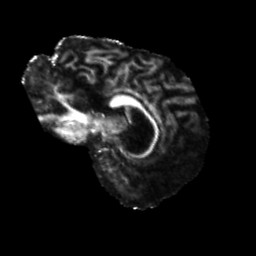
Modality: FA
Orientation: sagittal
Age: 64
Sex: male
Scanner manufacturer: siemens
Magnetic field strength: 3 T
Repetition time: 5.25 s
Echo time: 0.08 s